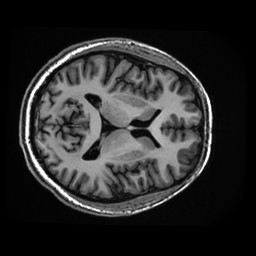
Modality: T1w
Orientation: axial
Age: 39
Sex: male
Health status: healthy
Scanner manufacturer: ge
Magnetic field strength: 3 T
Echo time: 0.0052 s